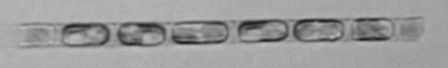
Label: Skeletonema